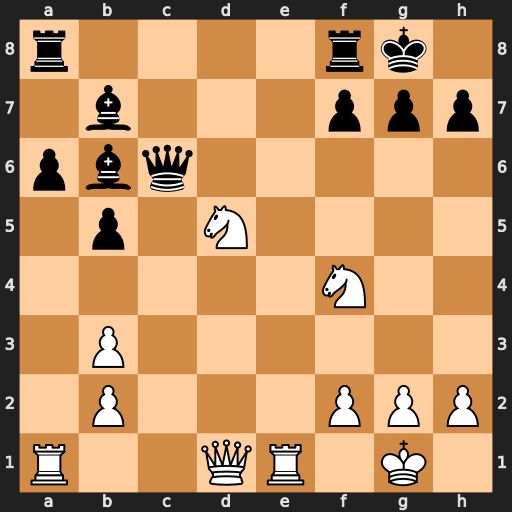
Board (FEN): r4rk1/1b3ppp/pbq5/1p1N4/5N2/1P6/1P3PPP/R2QR1K1
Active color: w
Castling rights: -
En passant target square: -
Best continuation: Ne7+ Kh8 Nxc6